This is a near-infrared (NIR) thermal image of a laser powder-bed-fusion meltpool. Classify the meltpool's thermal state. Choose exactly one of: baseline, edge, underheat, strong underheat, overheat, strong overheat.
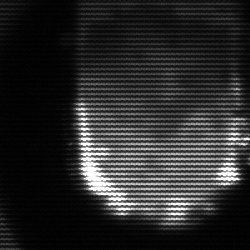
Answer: baseline